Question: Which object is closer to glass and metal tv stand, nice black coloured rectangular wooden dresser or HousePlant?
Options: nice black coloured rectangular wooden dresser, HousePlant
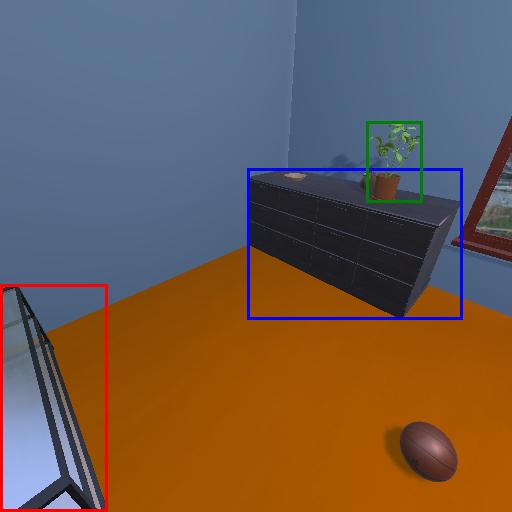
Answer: nice black coloured rectangular wooden dresser